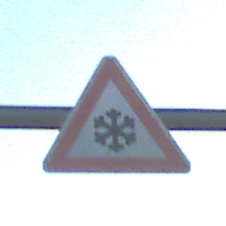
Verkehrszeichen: SchneeOderEisglaette
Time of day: SunriseSunset
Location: Outdoor (RoadRail)
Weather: Clear
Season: NotSpecified
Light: Natural